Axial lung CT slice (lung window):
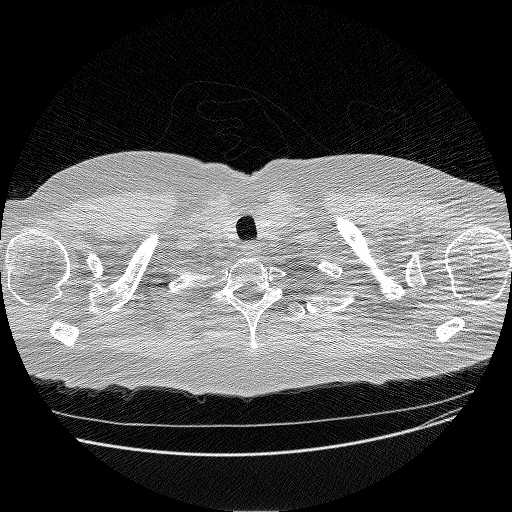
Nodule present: no